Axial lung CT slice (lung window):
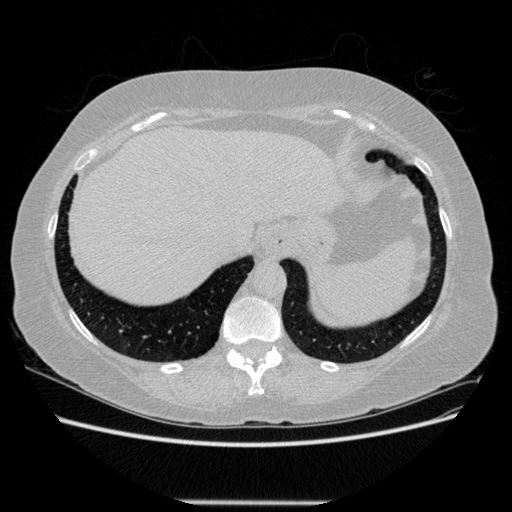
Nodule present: no